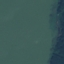
Land use / land cover: SeaLake